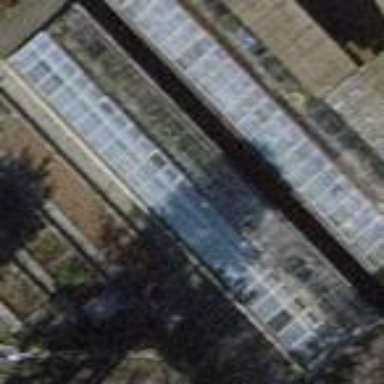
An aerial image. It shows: Greenhouse.